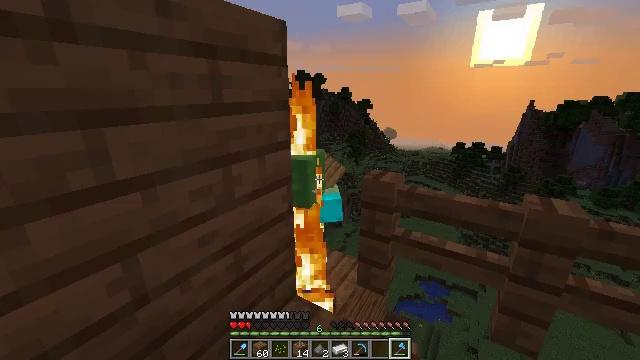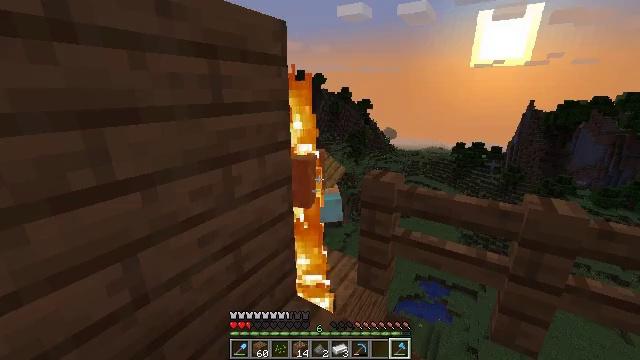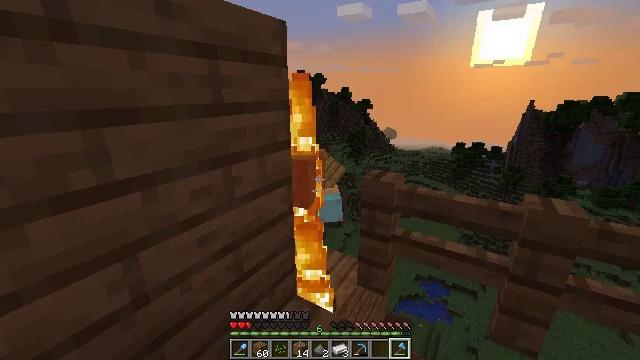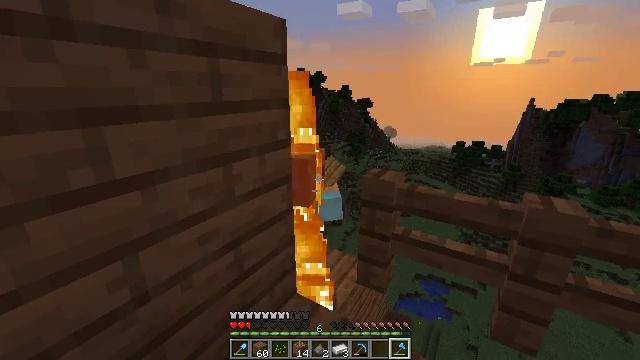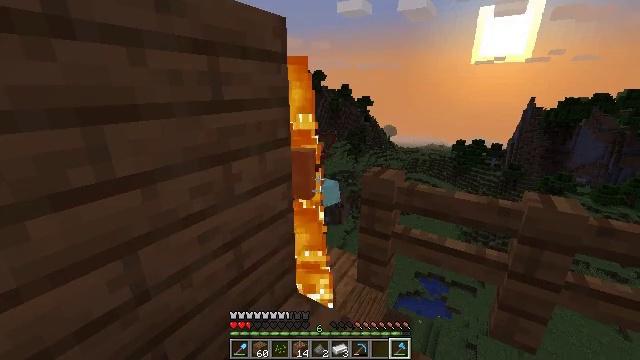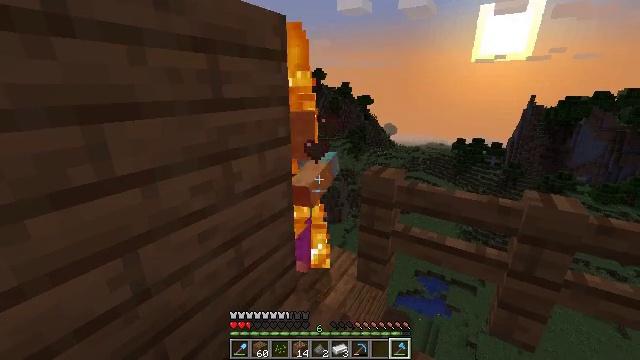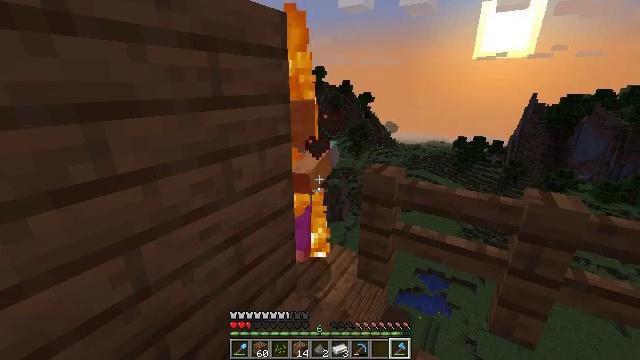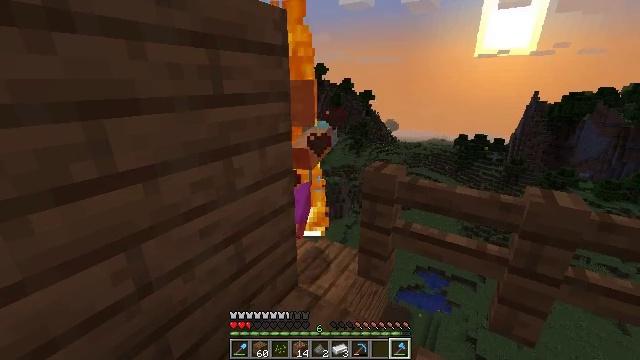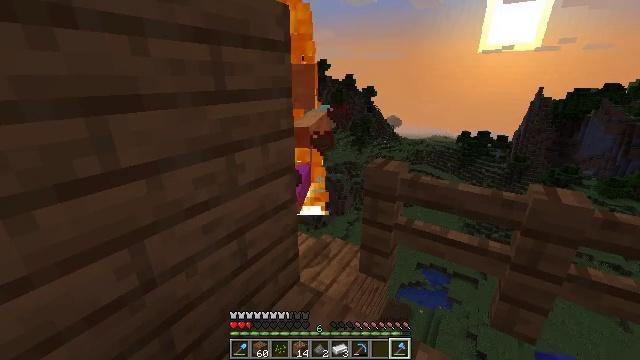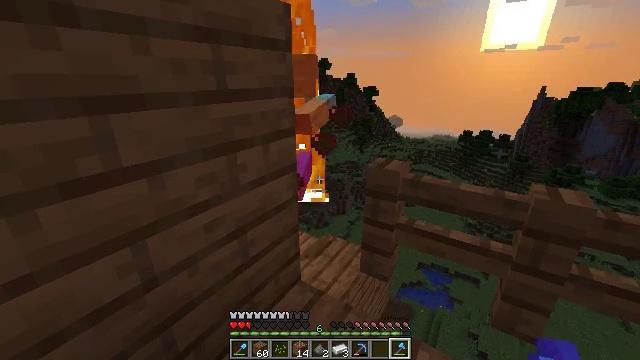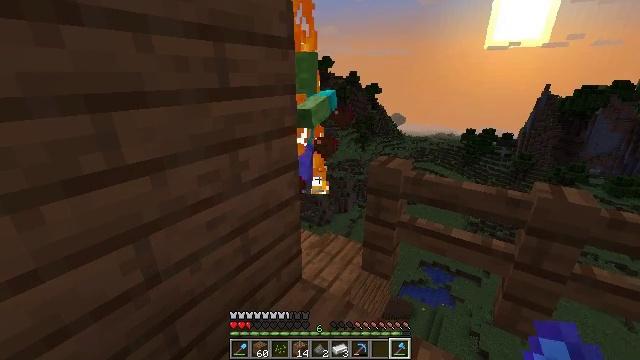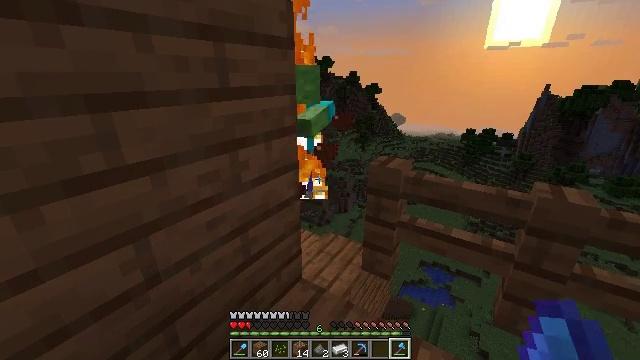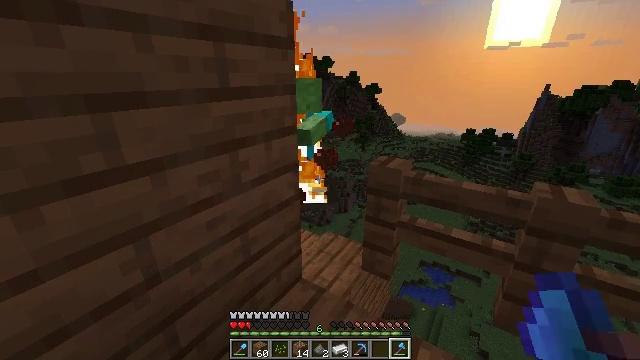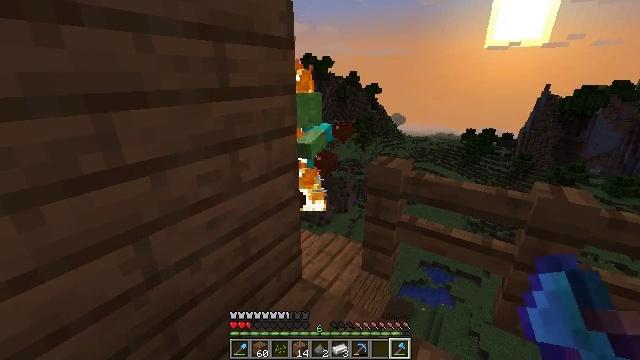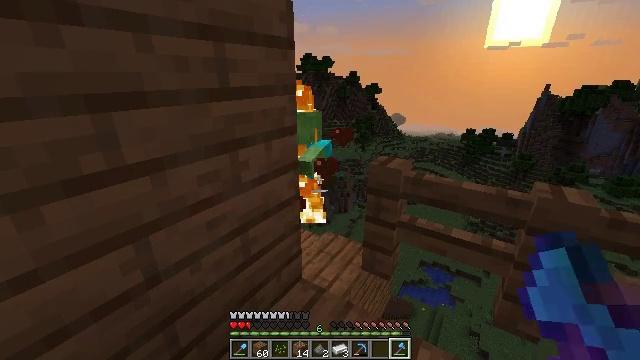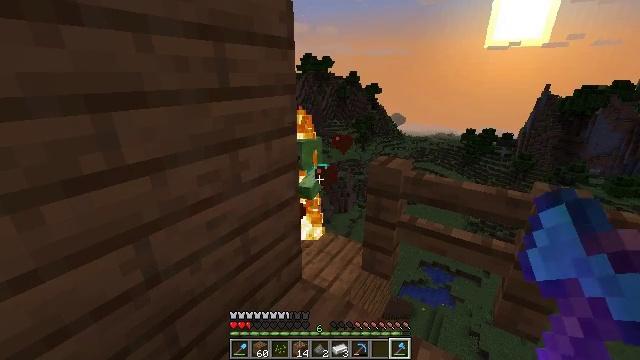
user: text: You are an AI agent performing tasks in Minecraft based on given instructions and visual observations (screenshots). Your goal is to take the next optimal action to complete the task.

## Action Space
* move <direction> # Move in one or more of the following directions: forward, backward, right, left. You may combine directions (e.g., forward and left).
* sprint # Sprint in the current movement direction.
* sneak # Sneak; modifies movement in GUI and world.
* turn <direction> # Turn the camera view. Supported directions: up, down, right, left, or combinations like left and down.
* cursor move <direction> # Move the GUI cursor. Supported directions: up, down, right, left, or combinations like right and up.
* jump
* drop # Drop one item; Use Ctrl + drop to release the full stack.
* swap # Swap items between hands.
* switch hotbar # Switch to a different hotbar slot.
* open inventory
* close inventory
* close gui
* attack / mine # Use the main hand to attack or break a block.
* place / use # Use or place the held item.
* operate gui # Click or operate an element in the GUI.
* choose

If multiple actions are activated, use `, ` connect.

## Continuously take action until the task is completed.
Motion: motion action
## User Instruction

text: Hunt the zombie.
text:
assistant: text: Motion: no_op
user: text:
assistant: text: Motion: no_op
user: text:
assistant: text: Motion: no_op
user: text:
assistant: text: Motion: no_op
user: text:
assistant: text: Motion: no_op
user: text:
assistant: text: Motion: no_op
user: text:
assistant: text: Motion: no_op
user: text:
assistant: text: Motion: no_op
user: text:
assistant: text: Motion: no_op
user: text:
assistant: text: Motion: no_op
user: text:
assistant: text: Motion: no_op
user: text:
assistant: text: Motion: no_op
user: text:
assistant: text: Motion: no_op
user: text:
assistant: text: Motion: no_op
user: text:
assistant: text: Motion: no_op
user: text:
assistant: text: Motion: no_op
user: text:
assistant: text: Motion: no_op
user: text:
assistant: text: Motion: no_op
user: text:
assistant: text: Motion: no_op
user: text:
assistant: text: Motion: no_op
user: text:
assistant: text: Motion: no_op
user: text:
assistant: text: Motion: no_op
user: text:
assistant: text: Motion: no_op
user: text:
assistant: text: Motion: no_op
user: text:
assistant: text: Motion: no_op
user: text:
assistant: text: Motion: no_op
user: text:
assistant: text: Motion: no_op
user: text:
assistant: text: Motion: no_op
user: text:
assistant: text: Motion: move forward
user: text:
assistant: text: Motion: move forward